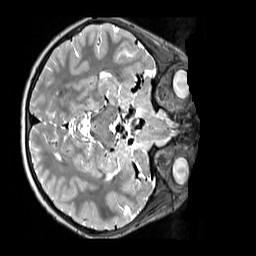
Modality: T2w
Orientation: axial
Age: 9
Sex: male
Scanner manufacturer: siemens
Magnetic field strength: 3 T
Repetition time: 3.2 s
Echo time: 0.408 s